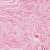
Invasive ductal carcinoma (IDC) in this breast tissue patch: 0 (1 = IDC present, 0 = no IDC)